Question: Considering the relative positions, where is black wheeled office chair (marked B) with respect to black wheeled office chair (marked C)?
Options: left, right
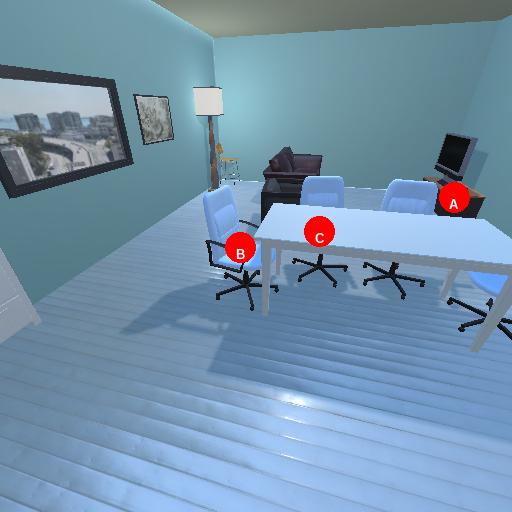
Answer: left